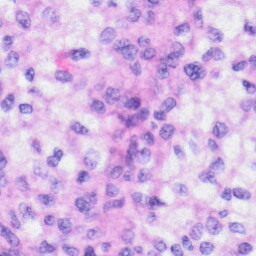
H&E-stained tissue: Liver